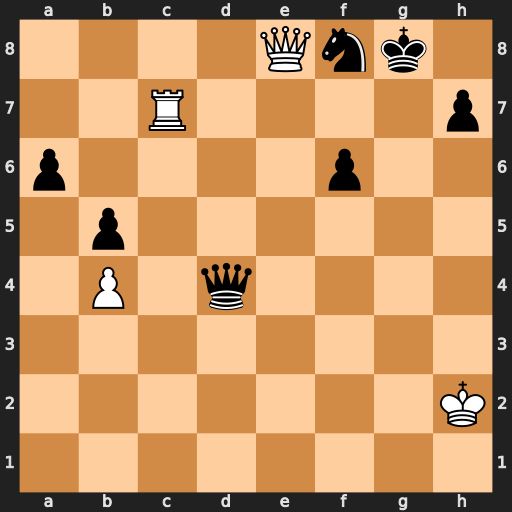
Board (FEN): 4Qnk1/2R4p/p4p2/1p6/1P1q4/8/7K/8
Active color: w
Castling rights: -
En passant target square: -
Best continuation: Qf7+ Kh8 Qxf8#